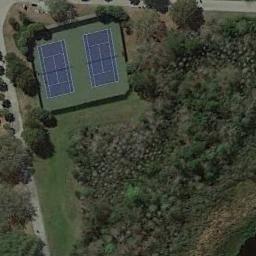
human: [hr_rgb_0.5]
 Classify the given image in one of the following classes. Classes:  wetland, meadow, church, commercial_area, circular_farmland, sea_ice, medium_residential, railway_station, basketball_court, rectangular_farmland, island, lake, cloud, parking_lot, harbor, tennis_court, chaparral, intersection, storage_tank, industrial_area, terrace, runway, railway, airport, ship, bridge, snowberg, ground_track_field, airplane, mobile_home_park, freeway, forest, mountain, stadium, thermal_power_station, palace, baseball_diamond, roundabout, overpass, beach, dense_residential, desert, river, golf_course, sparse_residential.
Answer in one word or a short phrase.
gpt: tennis_court